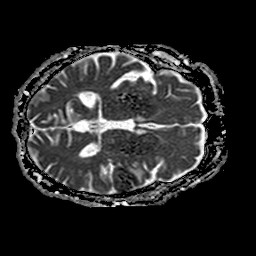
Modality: ADC
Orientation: axial
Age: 66
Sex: male
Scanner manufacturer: philips
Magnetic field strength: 1.5 T
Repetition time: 3.786 s
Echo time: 0.09565 s